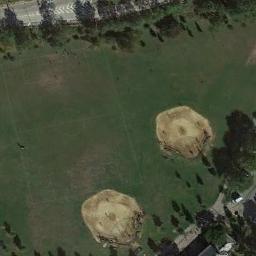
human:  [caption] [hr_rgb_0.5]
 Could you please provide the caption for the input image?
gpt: There are five baseball fields in this picture .

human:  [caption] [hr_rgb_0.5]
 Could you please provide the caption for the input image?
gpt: Two adjacent baseball diamonds surrounded by some trees and some roads beside .

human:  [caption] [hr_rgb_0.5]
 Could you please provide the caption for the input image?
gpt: There are two baseball diamonds in the grass surrounded by the houses and trees .

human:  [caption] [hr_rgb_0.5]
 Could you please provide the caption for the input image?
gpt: There are two baseball diamonds in the middle of grass covered with trees by the road .

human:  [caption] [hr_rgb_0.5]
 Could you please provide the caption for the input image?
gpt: Many trees are beside the two baseball diamonds .